Question:
I have two buttons with ReactJS and SemanticUI. When each one is clicked, the background color changes. I would like to have only one button activated at a time, meaning that if the red one is clicked, the green one deactivates and vice-versa, taking back the default white background color. Right now both can be clicked with the color change at the same time.
Here's my component:
'''
export class BoutonRefus extends Component {
constructor(props) {
super(props);
this.state = {
button: true
};
this.handleClick = this.handleClick.bind(this);
}
handleClick() {
this.setState({
button: !this.state.button
});
}
render() {
return (
<>
<div
className={
this.state.button
? "ui button medium refus true"
: "ui button medium refus false"
}
onClick={this.handleClick}
></div>
</>
);
}
}
export class BoutonAccepte extends Component {
constructor(props) {
super(props);
this.state = {
button: true
};
this.handleClick = this.handleClick.bind(this);
}
handleClick() {
this.setState({
button: !this.state.button
});
}
render() {
return (
<>
<div
className={
this.state.button
? "ui button medium accepte true"
: "ui button medium accepte false" &&
}
onClick={this.handleClick}
></div>
</>
);
}
}
'''
This component is called here:
'''
boutonAccepter(t) {
return (
<>
<BoutonAccepte
className="ui button medium accepte true"
onClick={() => {this.voter(true)}}
text={t('flot.split.vote.accepter')}
/>
</>
)
}
boutonRefuser(t) {
return (
<>
<BoutonRefus
className="ui button medium refus true"
onClick={() => {
this.justifierRefus()
this.voter(false)
}}
text={t('flot.split.vote.refuser')}
/>
</>
)
}
'''
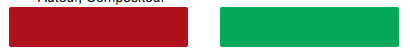
Answer: You don't need a class component for that. Just use 'useState()' hook for your local state and make a functional component. Also, making different components for each button seems redundant. Try this, just paste your classnames ofcourse :)
'''
function Buttons(){
const [selectedButton, setSelectedButton] = React.useState();
return (
<div>
<button type="button"
className={selectedButton === "refuse" ? "active-classname" : "inactive-classname"}
onClick={() => setSelectedButton("refuse")}>Refus</button>
<button type="button"
className={selectedButton === "refuse" ? "active-classname" : "inactive-classname"}
onClick={() => setSelectedButton("refuse")}>Accepte</button>
</div>
);
}
'''